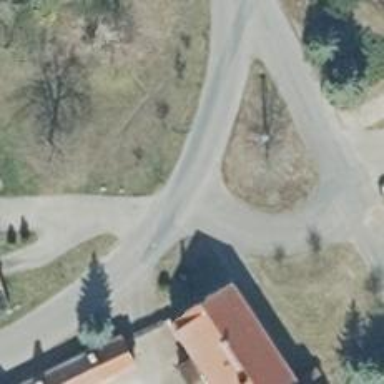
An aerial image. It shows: Smooth asphalt road in residential area.